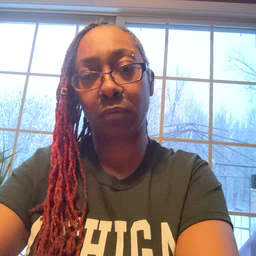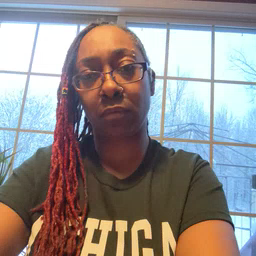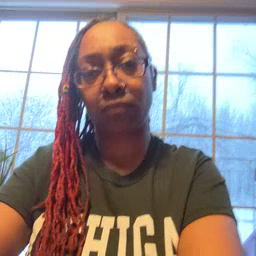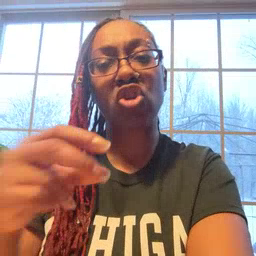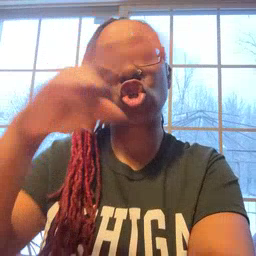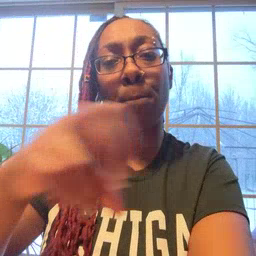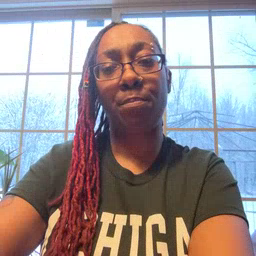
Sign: jump